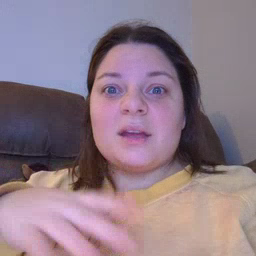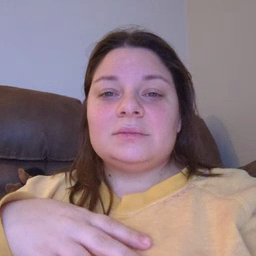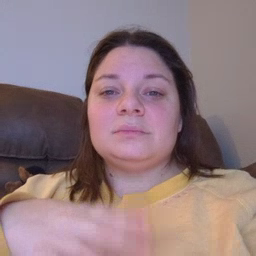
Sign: hate